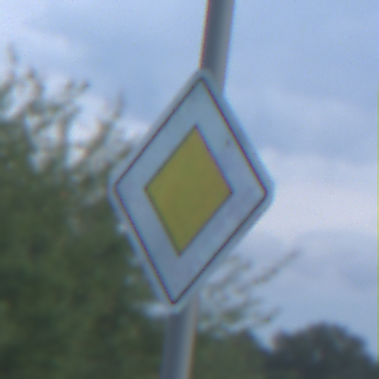
Verkehrszeichen: Vorfahrtsstrasse
Umgebung: Outdoor, Nature
Tageszeit: MorningAfternoon
Wetter: PartlyCloudy
Licht: Natural
Jahreszeit: NotSpecified
Kontrast: MediumContrast